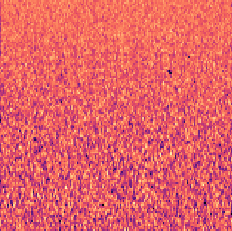
Sound class: Chainsaw